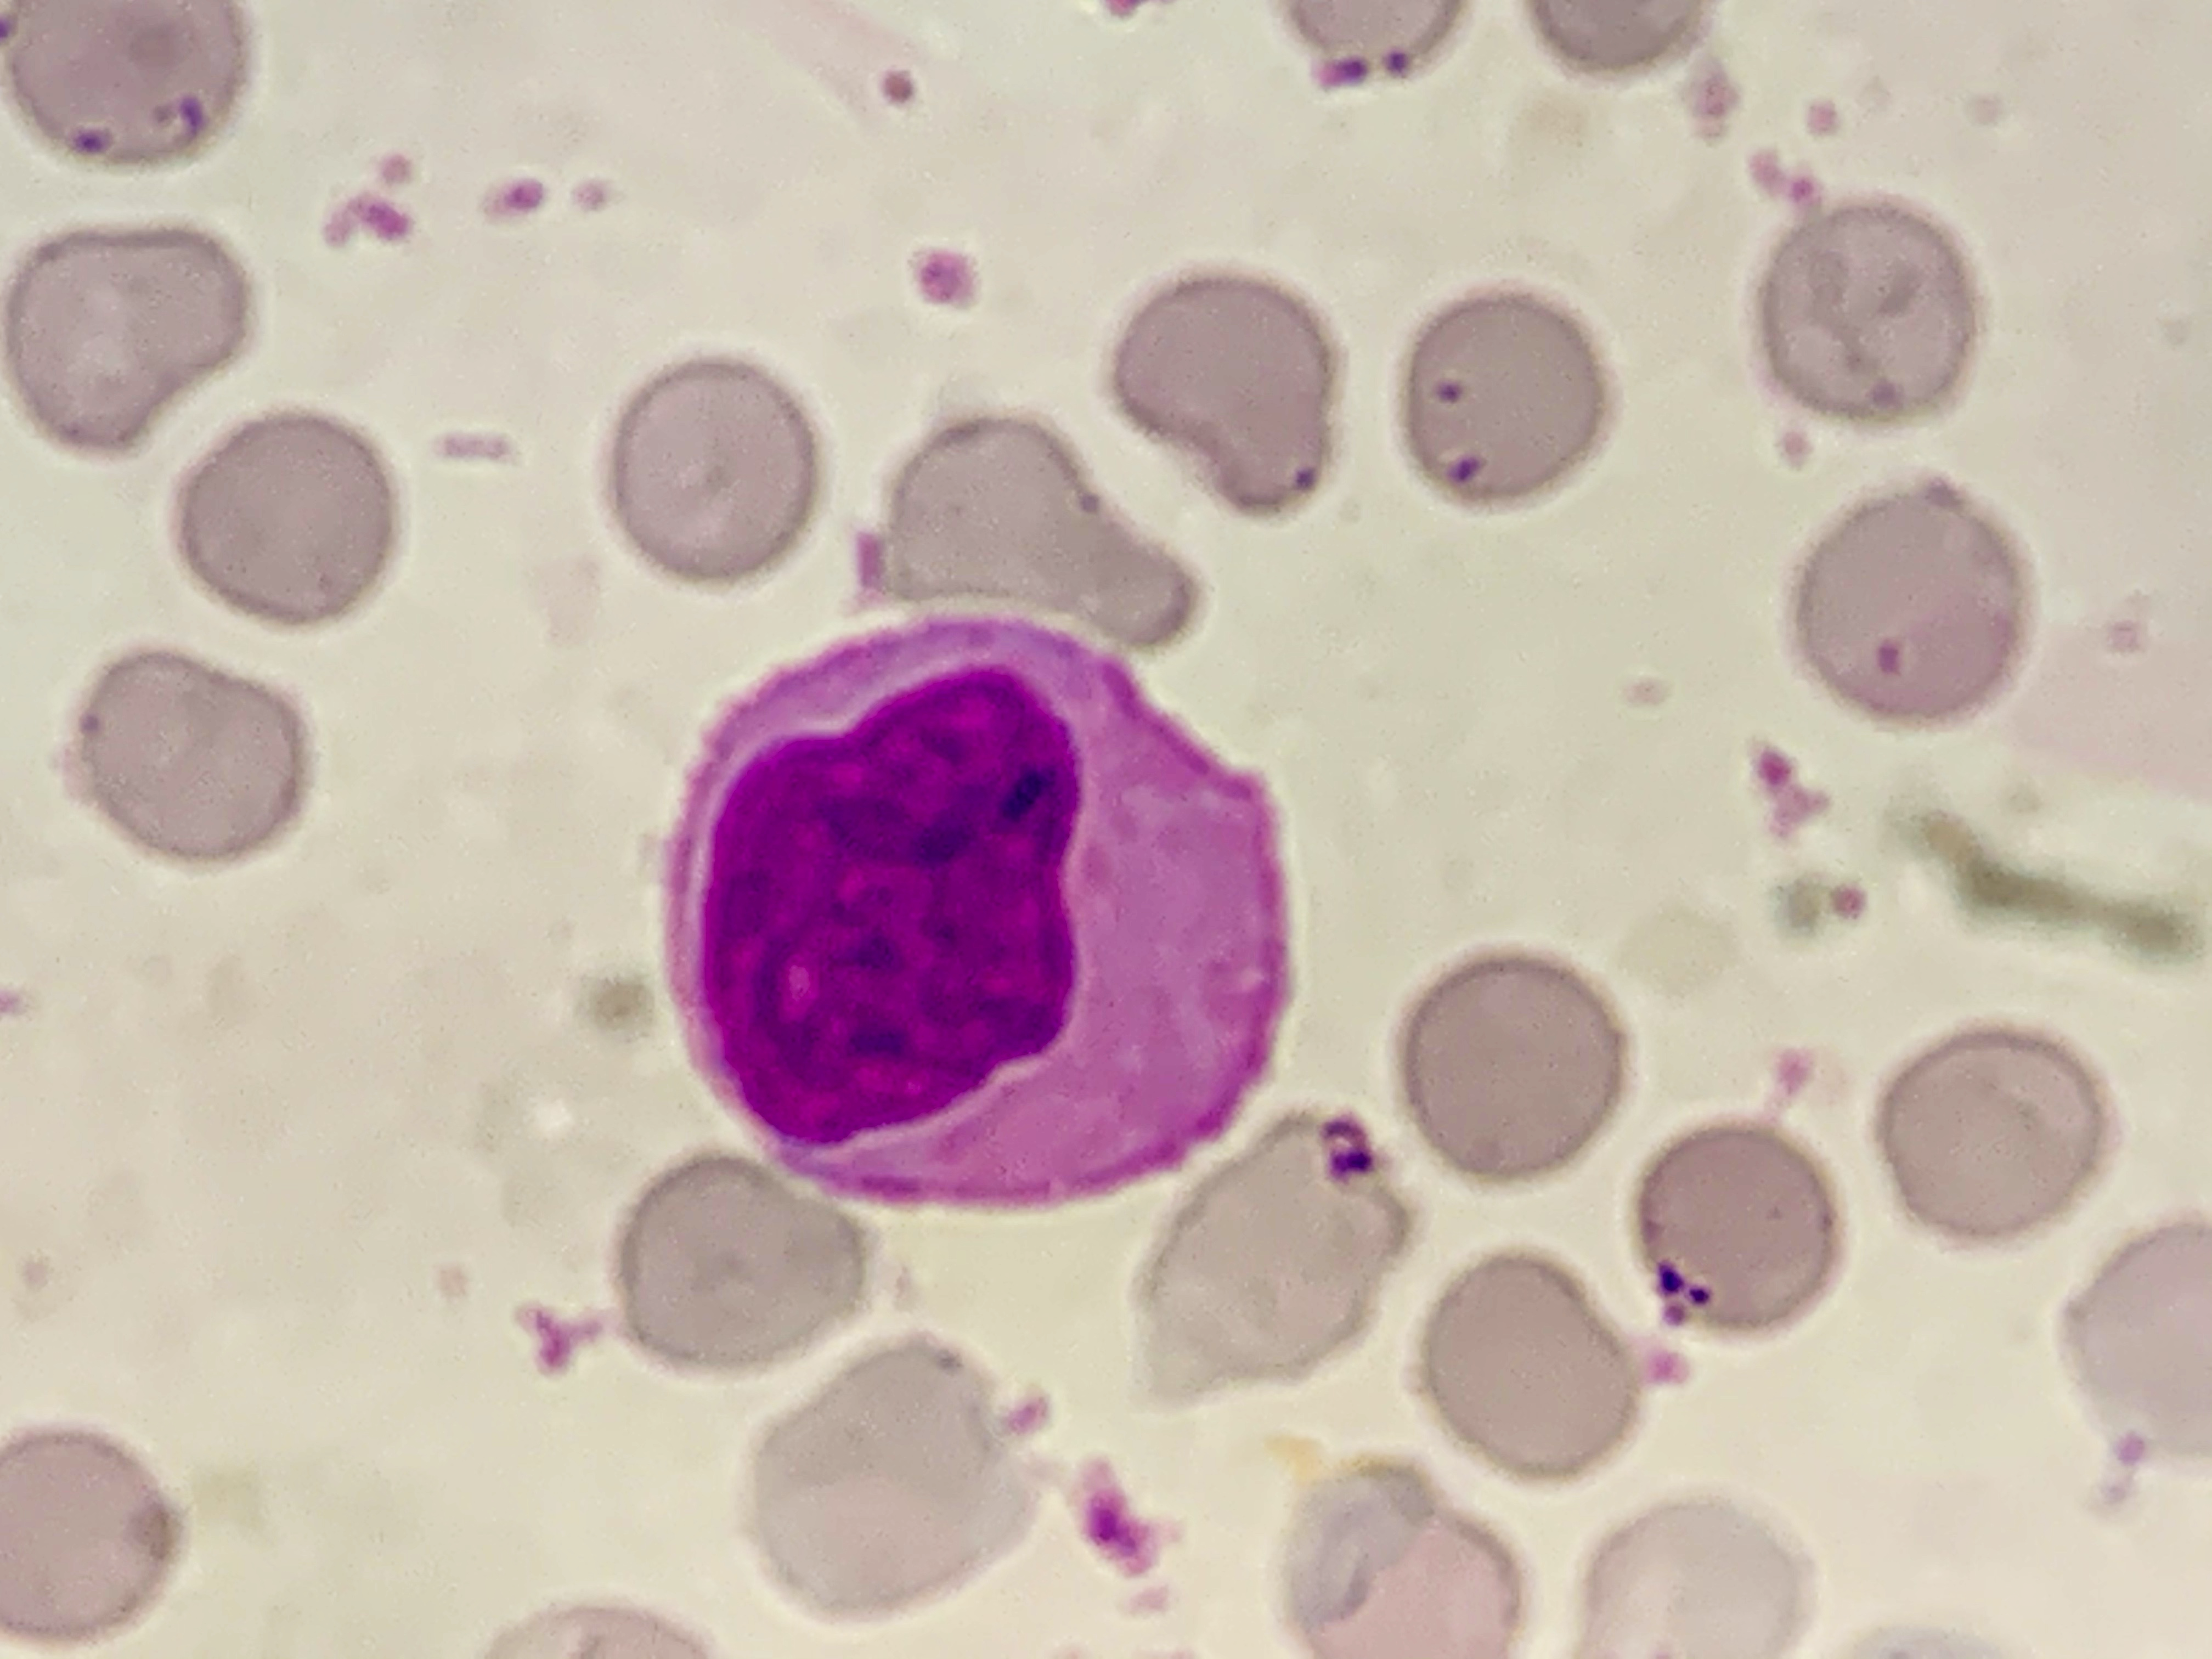
Cell type: MONOCYTES